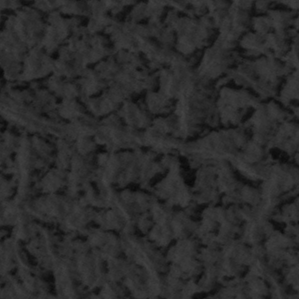
Label: frost